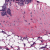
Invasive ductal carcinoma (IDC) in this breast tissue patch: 0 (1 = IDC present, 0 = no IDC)